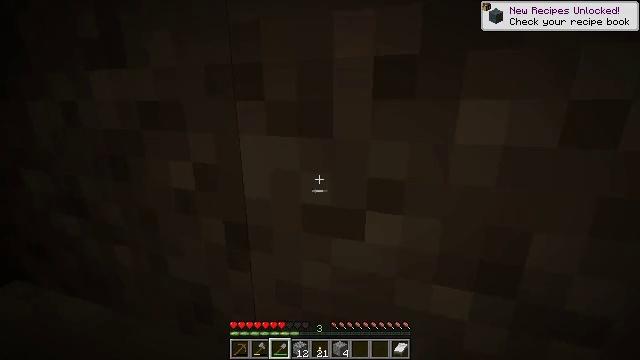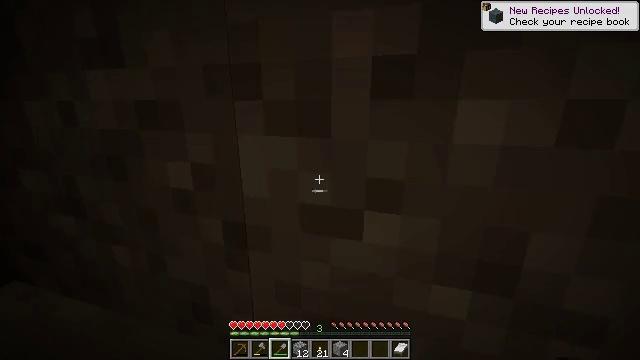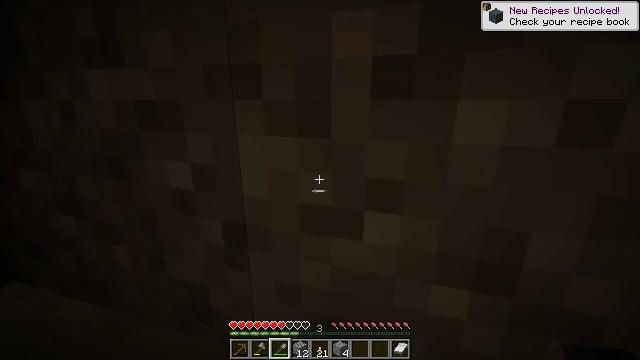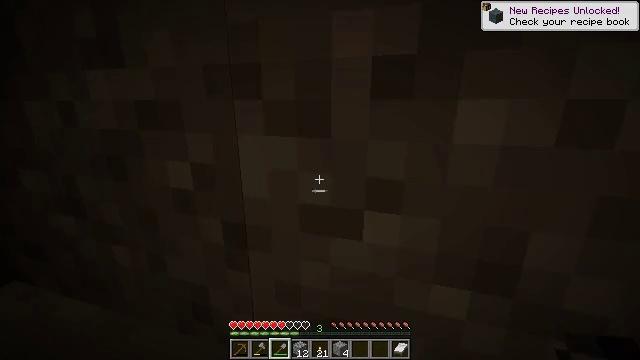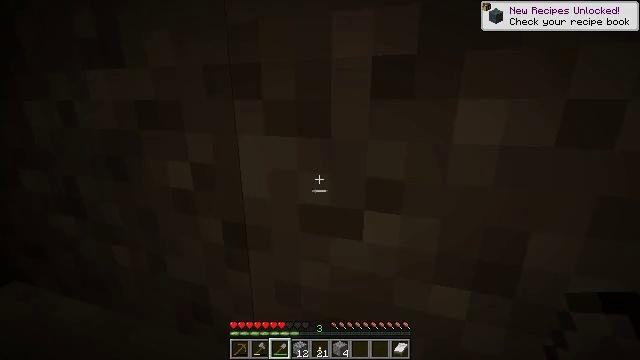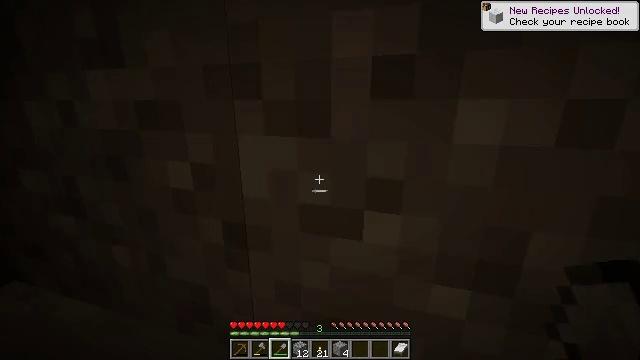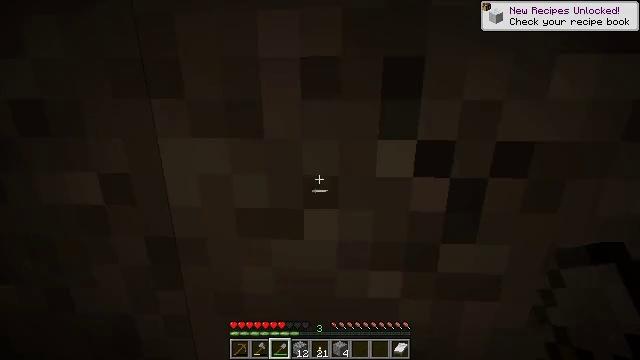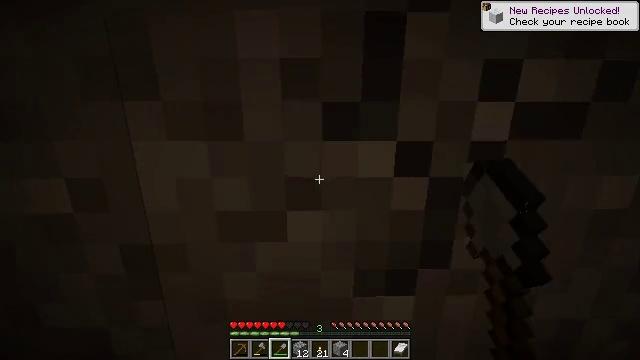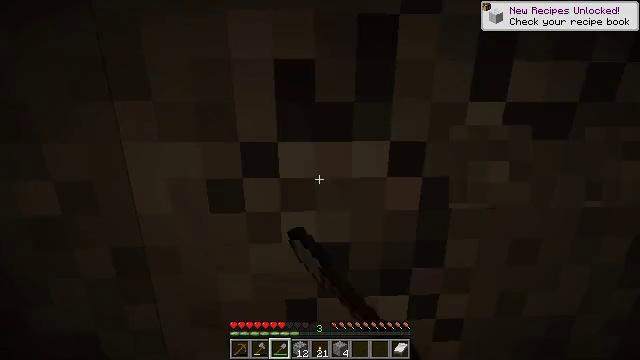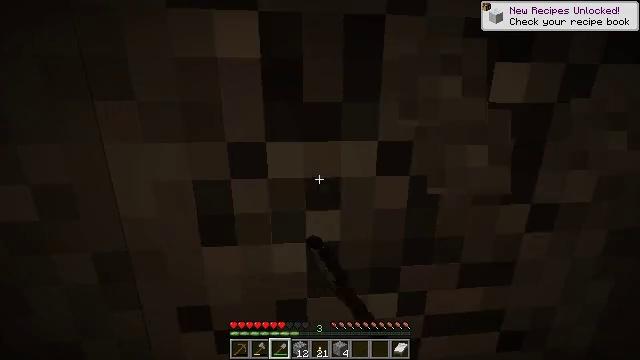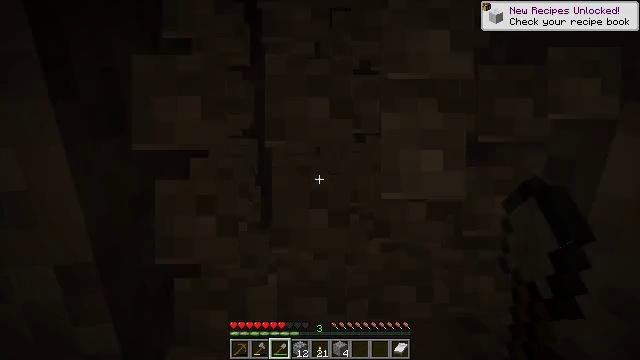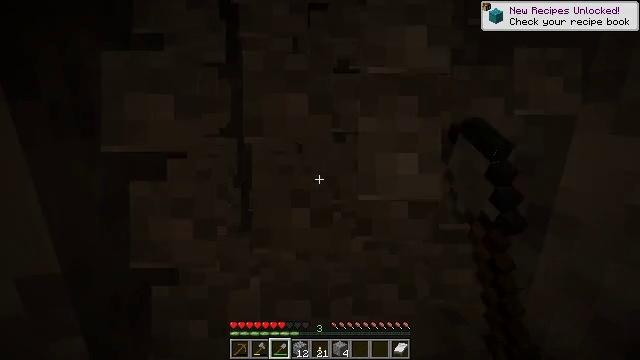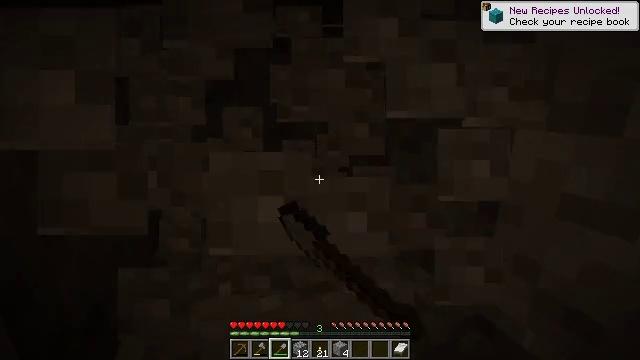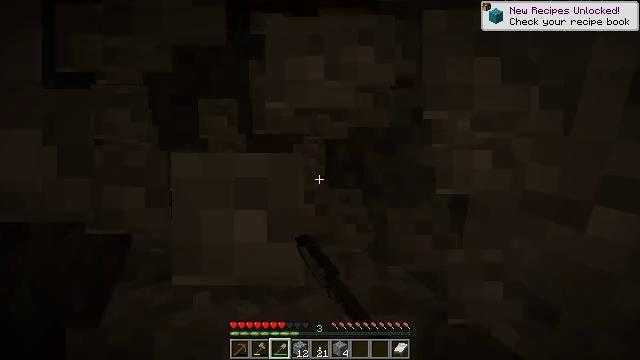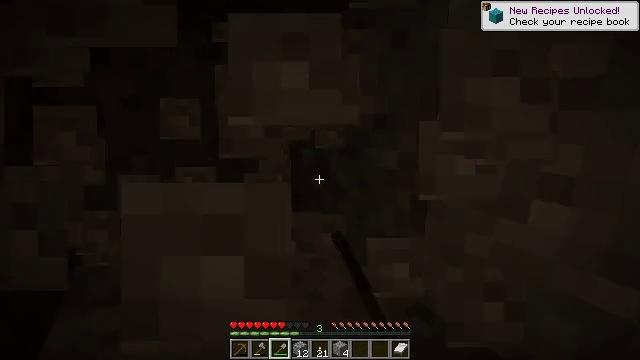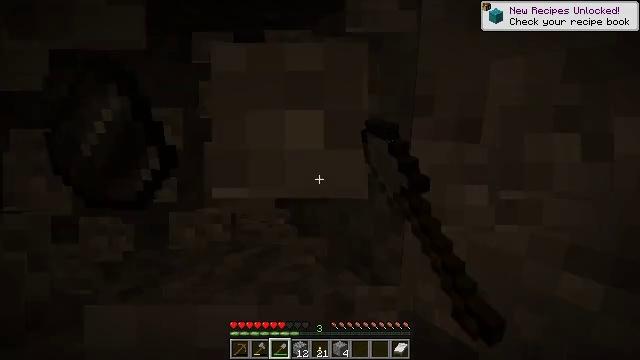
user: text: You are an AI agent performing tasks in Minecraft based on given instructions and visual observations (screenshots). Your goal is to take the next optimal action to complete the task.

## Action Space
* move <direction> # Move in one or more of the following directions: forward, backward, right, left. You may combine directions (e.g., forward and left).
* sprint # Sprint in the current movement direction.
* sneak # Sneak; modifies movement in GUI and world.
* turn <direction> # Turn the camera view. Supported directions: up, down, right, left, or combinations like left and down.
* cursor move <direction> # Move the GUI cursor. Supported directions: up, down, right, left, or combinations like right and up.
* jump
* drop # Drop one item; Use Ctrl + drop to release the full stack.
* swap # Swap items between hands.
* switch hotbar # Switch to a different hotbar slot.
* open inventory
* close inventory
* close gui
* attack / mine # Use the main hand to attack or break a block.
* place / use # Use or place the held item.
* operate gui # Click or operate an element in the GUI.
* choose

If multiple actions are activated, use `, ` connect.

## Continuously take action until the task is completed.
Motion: motion action
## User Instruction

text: Gather gravel by digging.
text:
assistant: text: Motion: no_op
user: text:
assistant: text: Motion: no_op
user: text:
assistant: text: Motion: no_op
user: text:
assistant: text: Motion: no_op
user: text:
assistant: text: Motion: no_op
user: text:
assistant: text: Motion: turn right, attack / mine
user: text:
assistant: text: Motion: turn right, attack / mine
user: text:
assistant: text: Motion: turn right, attack / mine
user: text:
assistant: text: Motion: turn right, attack / mine
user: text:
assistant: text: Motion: turn right, attack / mine
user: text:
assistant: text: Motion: turn right, attack / mine
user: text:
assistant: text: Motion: turn right, attack / mine
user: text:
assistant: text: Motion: turn right, attack / mine
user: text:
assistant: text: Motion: turn right and up, attack / mine
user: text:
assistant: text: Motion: turn right and up, attack / mine
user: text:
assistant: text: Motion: turn right and up, attack / mine
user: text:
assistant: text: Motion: turn right and up, attack / mine
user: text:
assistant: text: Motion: turn right and up, attack / mine
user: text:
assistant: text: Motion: turn right, attack / mine
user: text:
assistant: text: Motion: turn right, attack / mine
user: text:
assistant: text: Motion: turn right, attack / mine
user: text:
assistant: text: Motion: turn right, attack / mine
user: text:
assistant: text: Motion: turn right, attack / mine
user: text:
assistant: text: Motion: turn right, attack / mine
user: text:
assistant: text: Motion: turn right, attack / mine
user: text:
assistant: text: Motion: attack / mine
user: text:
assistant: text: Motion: attack / mine
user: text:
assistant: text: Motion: attack / mine
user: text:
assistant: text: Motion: attack / mine
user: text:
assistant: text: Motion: turn right, attack / mine